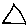
Label: triangle